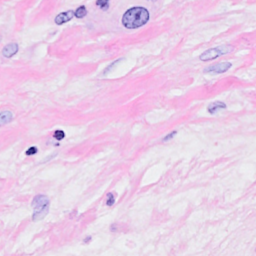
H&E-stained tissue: Breast